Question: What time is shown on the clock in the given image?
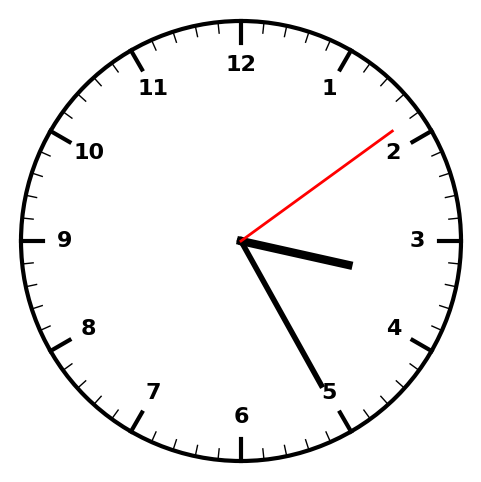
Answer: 03:25:09